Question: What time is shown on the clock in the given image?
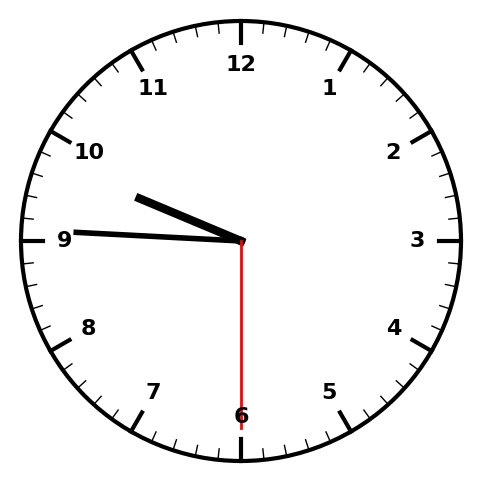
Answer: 09:45:30